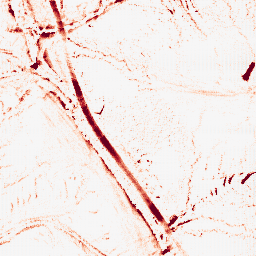
Category: morphological
Decomposition family: morphological
Decomposition parameters: operation: opening
size: 5
Upsampling method: fft_zeropad
Upsampling parameters: scale: 8
Upsampling scale: 8